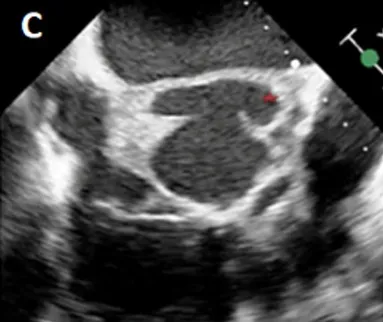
Transesophageal echocardiography showing abscess in aortic root (star) with Doppler signal showing aorta regurgitation.
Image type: radiology (ultrasound)